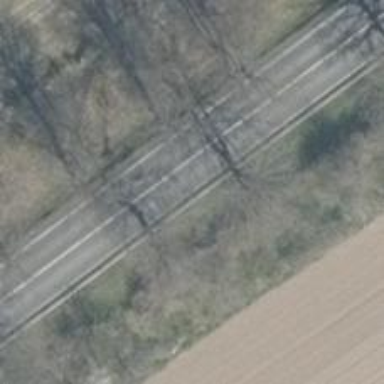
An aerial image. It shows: Row of broadleaved trees.